Question: I'm using the most recent version of Antetype and created a Web Bootstrap project and Wireframe Blank project but cannot see the default Antetype widgets (i.e. radio button, checkbox, dropdown). I searched on Google and Antetype help and support but cannot seem to find how to load in the default widgets. I found that widgets are stored in the Shared library and you pull down the ones you need to your project, but I can't figure out how to view the Shared Library or view of the widgets.

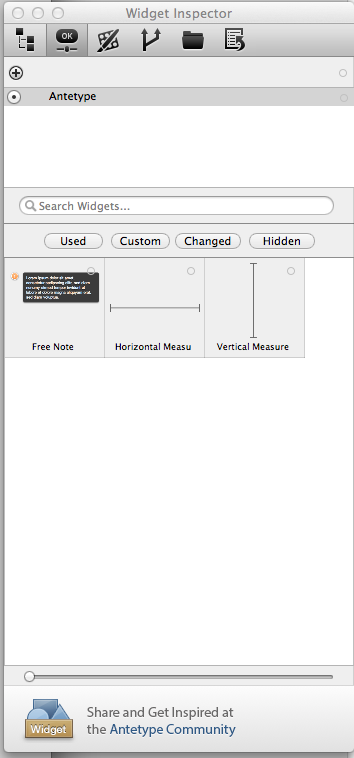
Answer: In version 1.3 of antetype you will find the widgets in each of the templates, you can copy them from the into the shared library. 1.3 shipped with an empty shared library.
In version 1.4 which is due out next month you will find a pre-loaded shared library (renamed to widget library) with 420 new widgets.